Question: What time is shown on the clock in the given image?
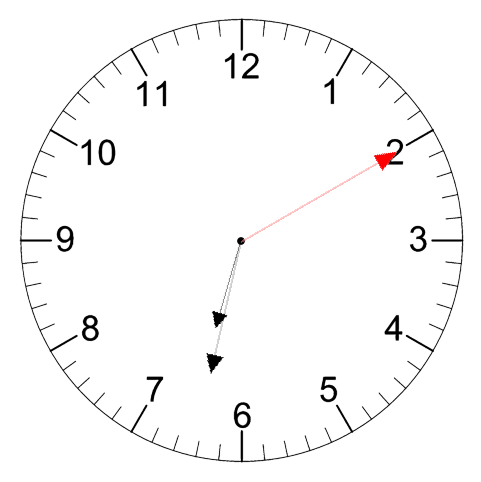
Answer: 06:32:10